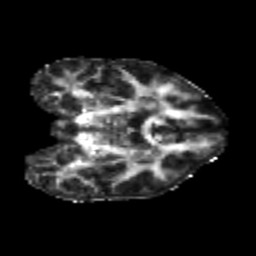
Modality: FA
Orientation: coronal
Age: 23
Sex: female
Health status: healthy
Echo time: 0.074 s